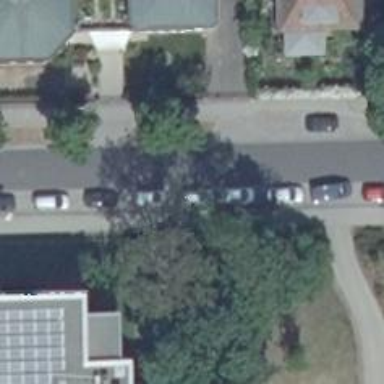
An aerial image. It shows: Avenue of deciduous broadleaved trees.